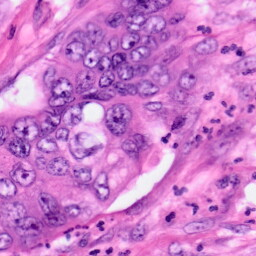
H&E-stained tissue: Pancreatic